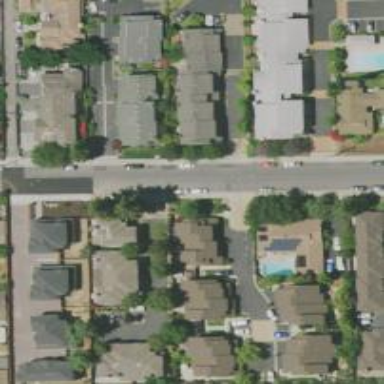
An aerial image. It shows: Living street.